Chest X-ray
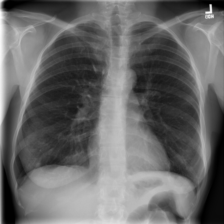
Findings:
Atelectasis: negative
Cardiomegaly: negative
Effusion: negative
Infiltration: positive
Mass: negative
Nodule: negative
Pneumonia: negative
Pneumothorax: negative
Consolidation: negative
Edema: negative
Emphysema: negative
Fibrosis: negative
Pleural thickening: negative
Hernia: negative